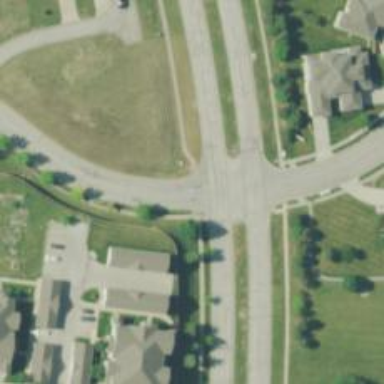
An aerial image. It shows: Unmarked crossing on footway.